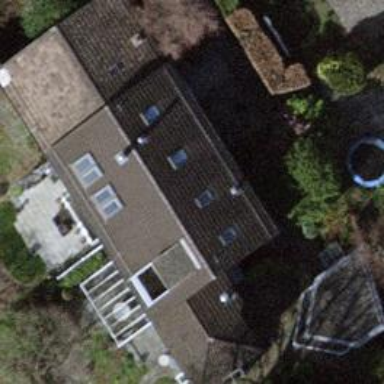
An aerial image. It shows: Building with pitched roof.